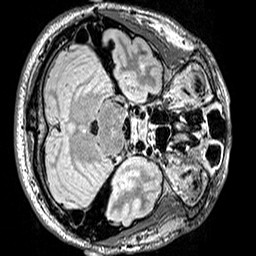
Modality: FLAIR
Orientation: axial
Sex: male
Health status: ill
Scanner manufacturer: siemens
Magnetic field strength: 3 T
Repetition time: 5 s
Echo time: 0.388 s